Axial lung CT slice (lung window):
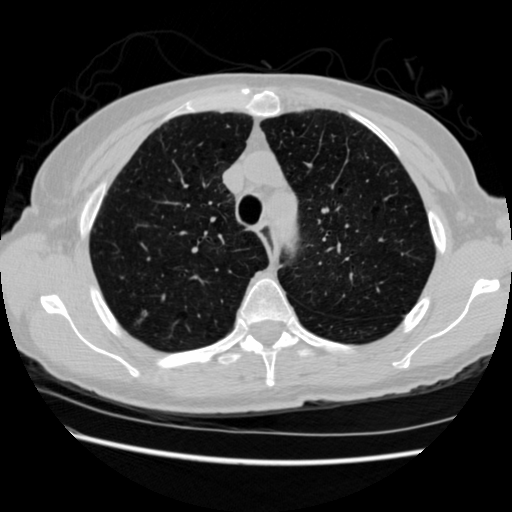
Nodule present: no